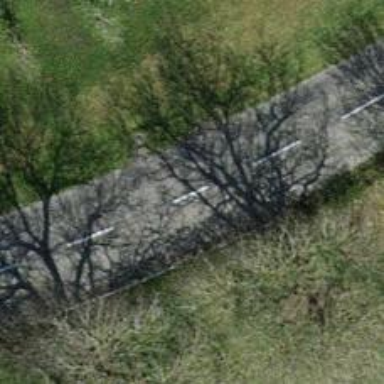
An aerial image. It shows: Tertiary road with asphalt surface.